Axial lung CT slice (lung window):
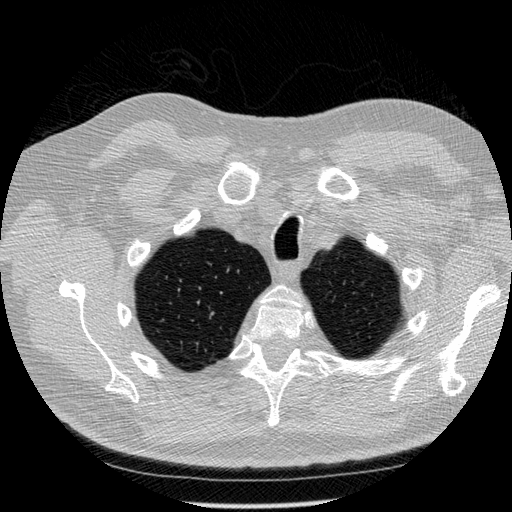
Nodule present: no